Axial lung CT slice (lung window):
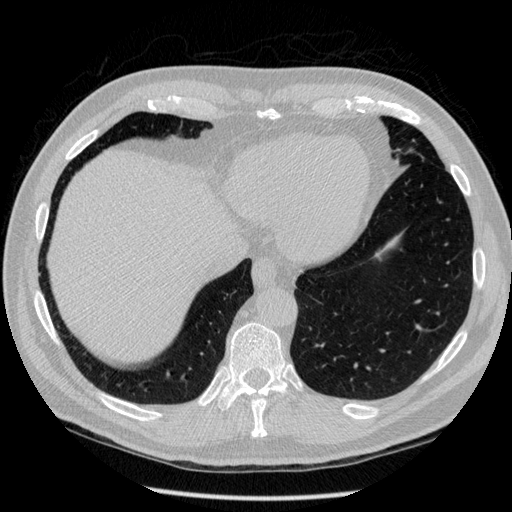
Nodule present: no